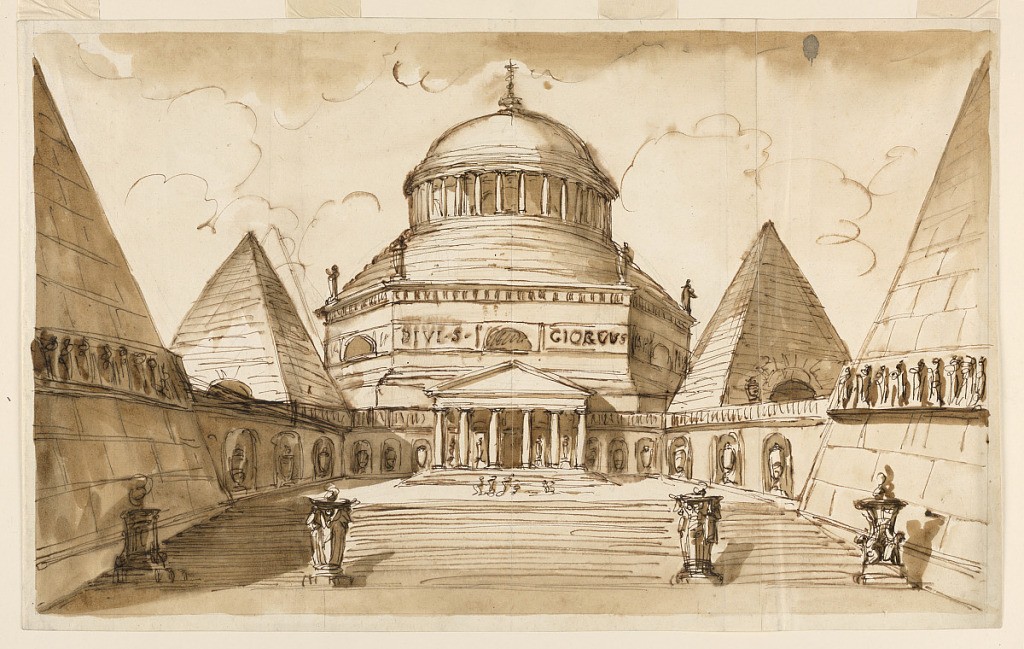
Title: Atrium of a Church to be Dedicated to St. George
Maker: Giuseppe Barberi, Italian, 1746–1809
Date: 18th century
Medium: Pen and brown ink, brush and brown wash, graphite on off-white laid paper
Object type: Drawing
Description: The approach to the church at center is flanked by pairs of pyramids connected by walls, each of them containing three niches with cinerary urns. Similar walls below the lower lateral parts of the facade of the church. A portico with six Doric columns stands in front of the main structure. The plan of the church is octagonal. Steps lead to a circular colonnade from which the dome rises. The front of the Church is inscribed: "DIVI. S. GIORGVS." "ISP" continues the inscription to the right. Steps lead to the church. In the foreground at the foot of the steps are four altars.